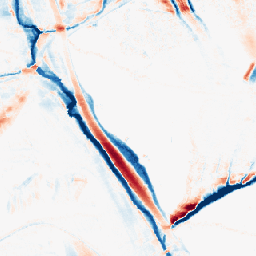
Category: morphological
Decomposition family: morphological_ellipse
Decomposition parameters: operation: average
width: 10
height: 30
Upsampling method: nearest
Upsampling parameters: scale: 8
Upsampling scale: 8